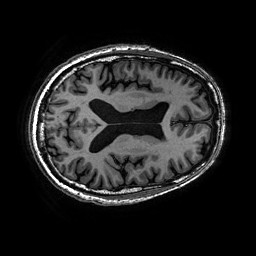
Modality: T1w
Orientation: axial
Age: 72
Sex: male
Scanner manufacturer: ge
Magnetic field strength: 3 T
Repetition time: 0.01002 s
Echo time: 0.002988 s